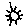
Label: sun